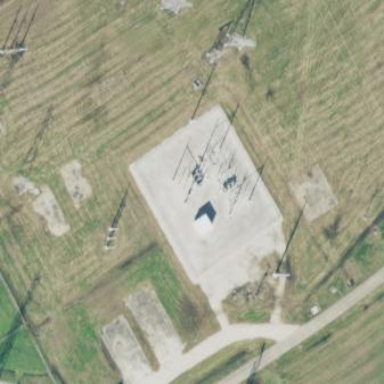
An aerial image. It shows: Power substation with transmission level designation. It is enclosed by fence.